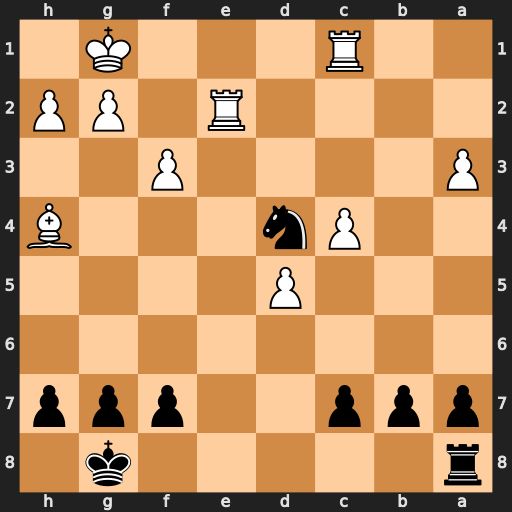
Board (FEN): r5k1/ppp2ppp/8/3P4/2Pn3B/P4P2/4R1PP/2R3K1
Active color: b
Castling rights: -
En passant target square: -
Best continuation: Nxe2+ Kf2 Nxc1